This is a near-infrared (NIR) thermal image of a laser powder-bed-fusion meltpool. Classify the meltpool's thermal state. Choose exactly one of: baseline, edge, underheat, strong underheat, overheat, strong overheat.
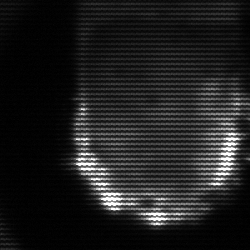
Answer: baseline